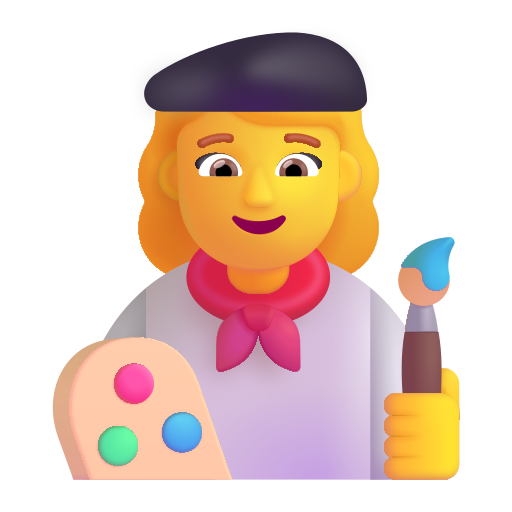
woman artist color default